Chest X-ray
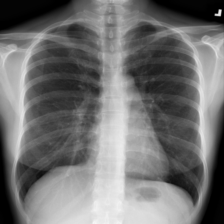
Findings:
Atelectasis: negative
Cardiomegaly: negative
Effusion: negative
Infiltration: negative
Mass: negative
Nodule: negative
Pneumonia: negative
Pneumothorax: negative
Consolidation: negative
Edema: negative
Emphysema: negative
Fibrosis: negative
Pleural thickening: negative
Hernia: negative